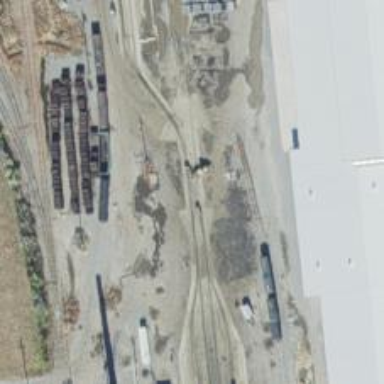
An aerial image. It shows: Railway crossing.